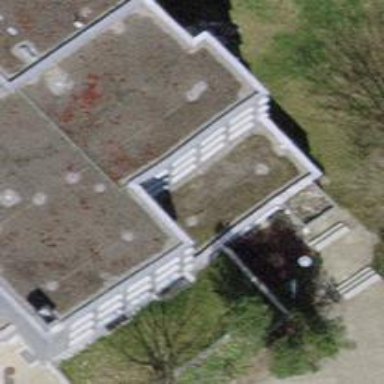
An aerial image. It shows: Library.